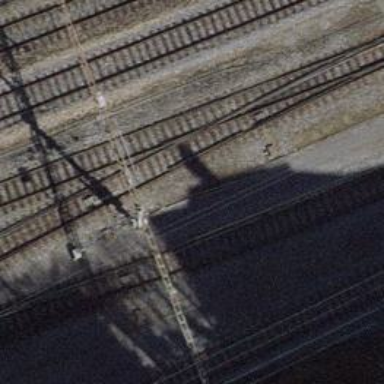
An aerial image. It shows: Catenary mast for power lines.